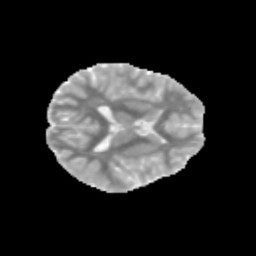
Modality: MD
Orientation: axial
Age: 11
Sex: male
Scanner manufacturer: siemens
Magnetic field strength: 3 T
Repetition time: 3.8 s
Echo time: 0.07 s